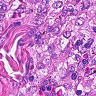
Metastatic tissue present: no